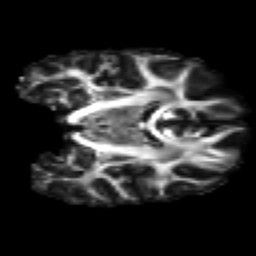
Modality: FA
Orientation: coronal
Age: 25
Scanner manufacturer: siemens
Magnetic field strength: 3 T
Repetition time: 4.52 s
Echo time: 0.084 s